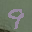
Label: 9